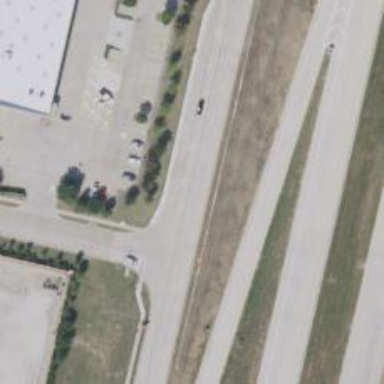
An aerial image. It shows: Secondary road with frontage road.